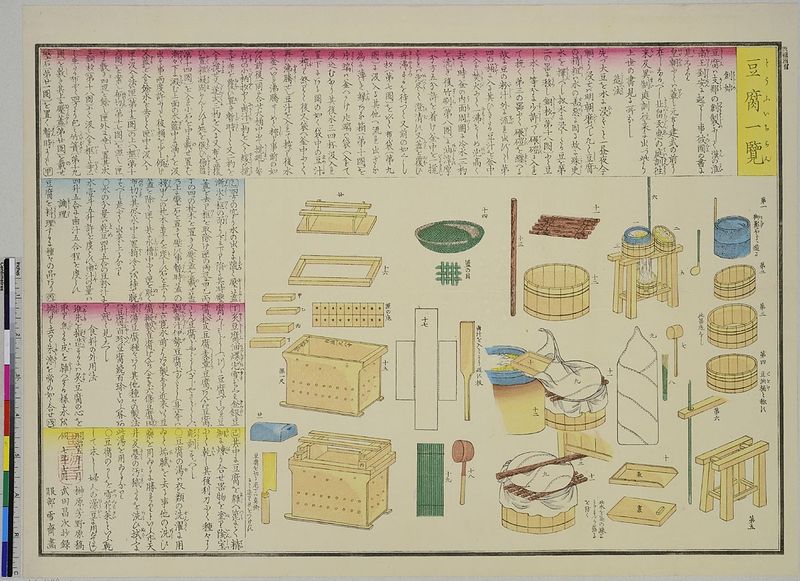
Titel: Tofu: Eine Übersicht
Künstler: Hattori Sessai
Standort: Hamburg
Institution: Museum für Kunst und Gewerbe Hamburg
Schlagwörter: holz, zeichnung, messer, paddel, holzschnitt, schrift, papier, stab, farbe, schriftzeichen, waschen, gefäß, druckgraphik, druckgrafik, seite, illustration, text, beschriftung, fass, schema, buchseite, chinesisch, china, zuber, konstruktion, trog, fässer, bottich, zeit, eimer, bau, farbholzschnitt, abbildungen, holzbock, zeichnungen, anleitung, kästen, kellen, schemata, reproduktionen, einsätze, druckerzeugnisse, essen kochen, zubereitung von lebensmitteln, meiji